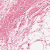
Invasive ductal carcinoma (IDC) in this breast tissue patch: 0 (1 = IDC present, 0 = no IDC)